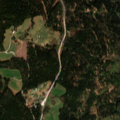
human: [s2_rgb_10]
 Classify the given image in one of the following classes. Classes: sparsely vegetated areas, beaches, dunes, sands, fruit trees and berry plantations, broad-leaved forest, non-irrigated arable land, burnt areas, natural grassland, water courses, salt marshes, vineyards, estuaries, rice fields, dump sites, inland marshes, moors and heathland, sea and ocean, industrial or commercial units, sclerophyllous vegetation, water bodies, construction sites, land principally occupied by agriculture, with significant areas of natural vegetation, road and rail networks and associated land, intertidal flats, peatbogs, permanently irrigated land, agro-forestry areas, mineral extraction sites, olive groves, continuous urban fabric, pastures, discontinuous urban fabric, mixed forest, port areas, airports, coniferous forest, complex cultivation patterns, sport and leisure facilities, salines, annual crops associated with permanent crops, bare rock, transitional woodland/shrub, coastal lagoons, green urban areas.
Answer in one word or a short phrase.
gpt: pastures, coniferous forest, mixed forest